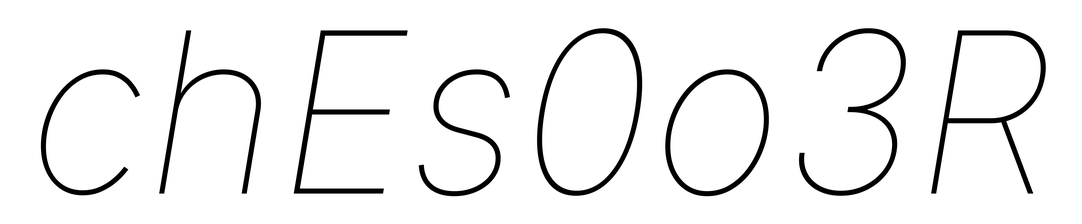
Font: Inter-Italic_Thin_Italic